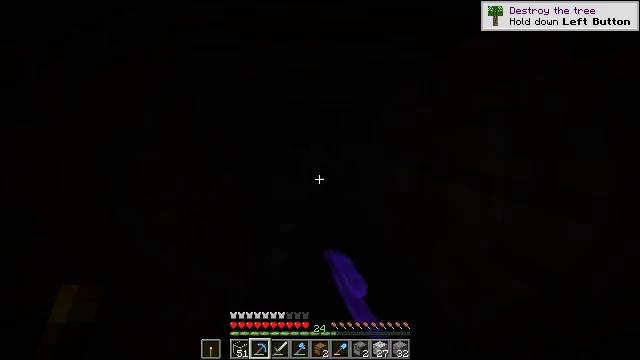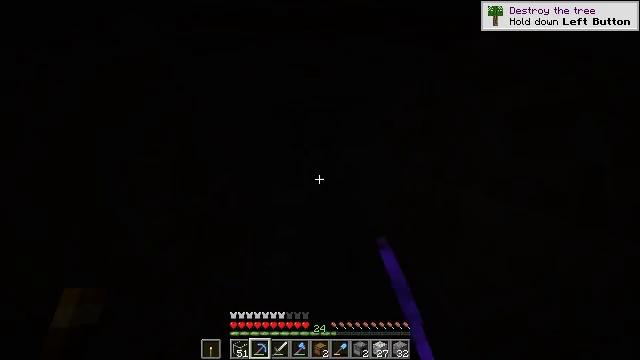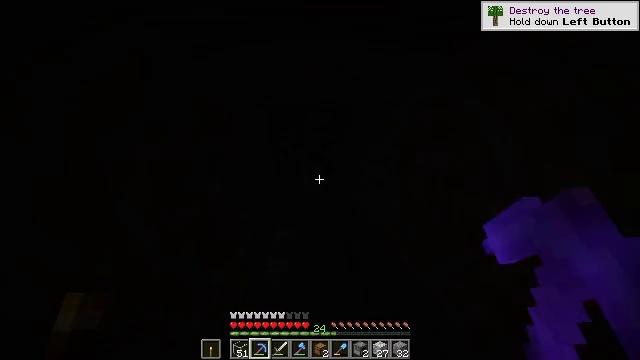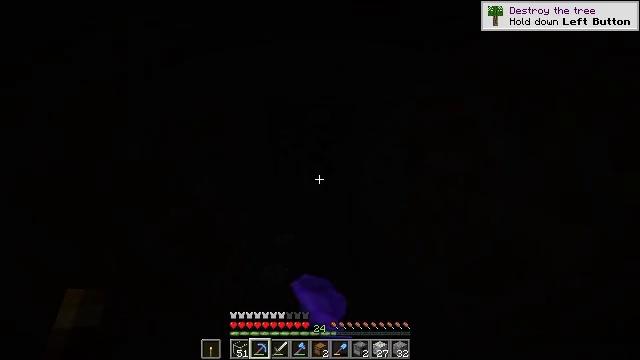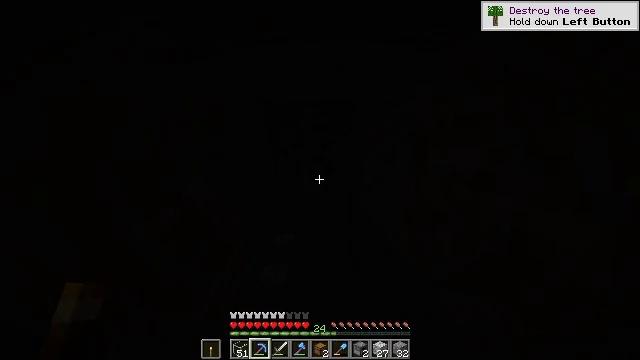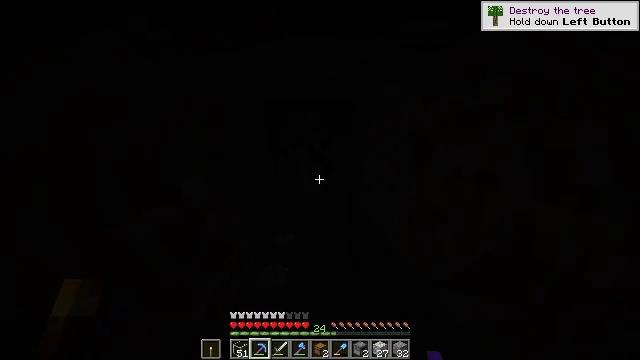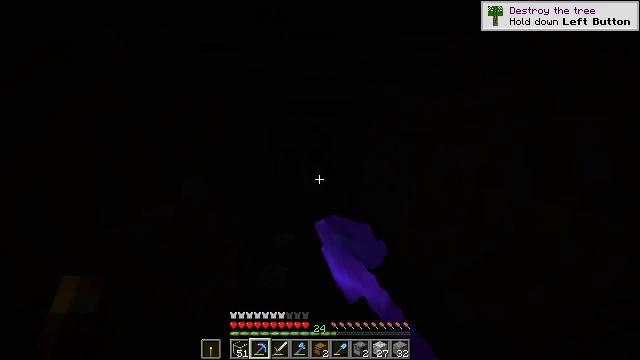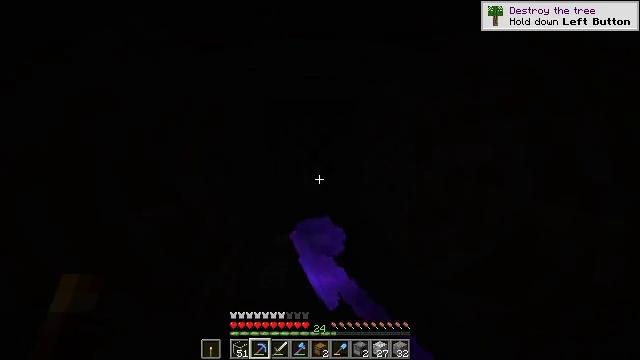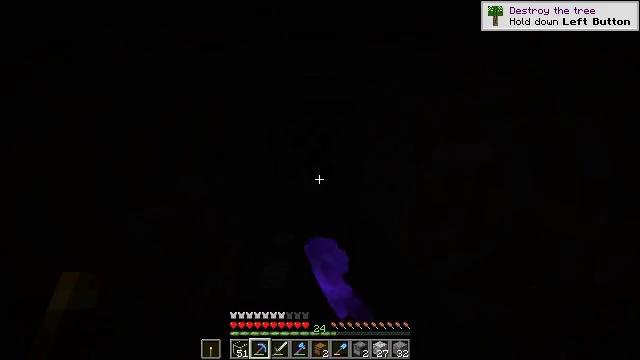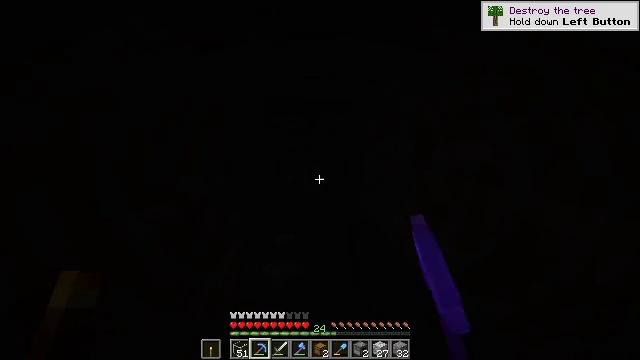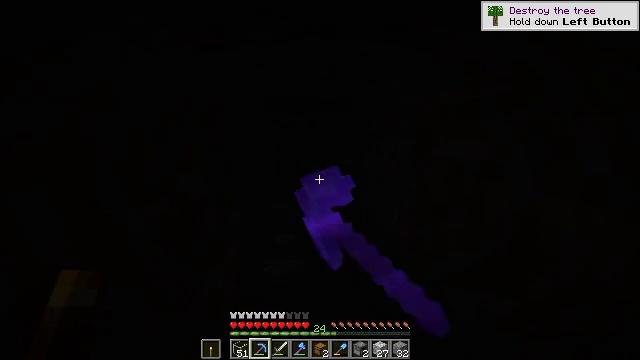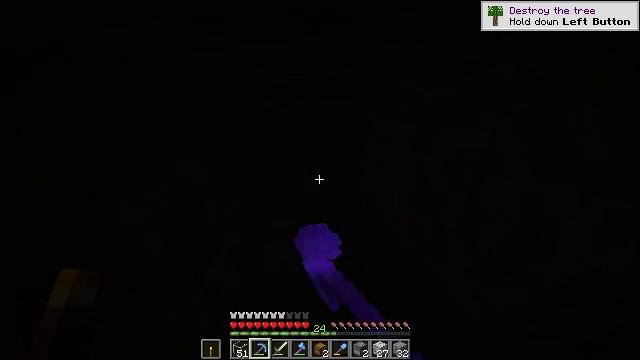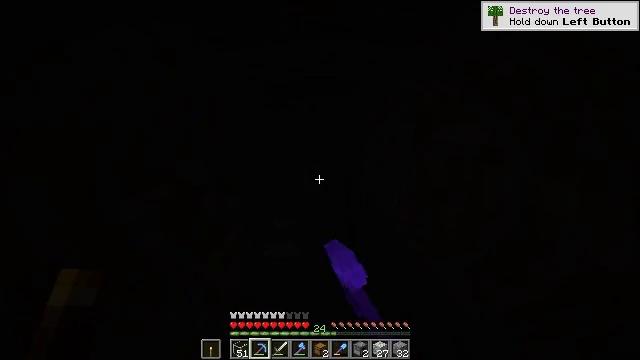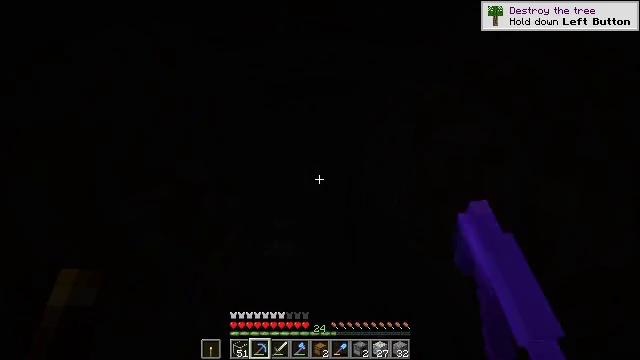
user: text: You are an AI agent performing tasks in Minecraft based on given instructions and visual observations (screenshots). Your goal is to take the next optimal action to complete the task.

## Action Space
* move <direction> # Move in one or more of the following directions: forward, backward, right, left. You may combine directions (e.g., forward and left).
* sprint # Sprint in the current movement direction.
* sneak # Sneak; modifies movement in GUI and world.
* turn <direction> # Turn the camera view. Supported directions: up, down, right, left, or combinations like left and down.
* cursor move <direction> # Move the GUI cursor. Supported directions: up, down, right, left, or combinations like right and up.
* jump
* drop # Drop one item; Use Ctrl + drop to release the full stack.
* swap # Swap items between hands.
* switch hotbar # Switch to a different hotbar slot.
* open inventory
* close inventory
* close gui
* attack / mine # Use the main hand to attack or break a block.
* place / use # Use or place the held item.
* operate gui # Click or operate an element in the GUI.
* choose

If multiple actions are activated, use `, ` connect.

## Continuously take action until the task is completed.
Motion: motion action
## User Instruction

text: Extract coal from the ore block.
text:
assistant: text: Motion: move forward, attack / mine
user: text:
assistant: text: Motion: attack / mine
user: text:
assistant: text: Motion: attack / mine
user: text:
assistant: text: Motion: attack / mine
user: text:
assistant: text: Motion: attack / mine
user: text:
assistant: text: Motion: attack / mine
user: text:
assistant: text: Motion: attack / mine
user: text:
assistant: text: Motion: attack / mine
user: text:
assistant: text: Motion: attack / mine
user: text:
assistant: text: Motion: attack / mine
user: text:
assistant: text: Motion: turn down, attack / mine
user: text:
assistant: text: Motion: attack / mine
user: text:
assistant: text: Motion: attack / mine
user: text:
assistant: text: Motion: attack / mine